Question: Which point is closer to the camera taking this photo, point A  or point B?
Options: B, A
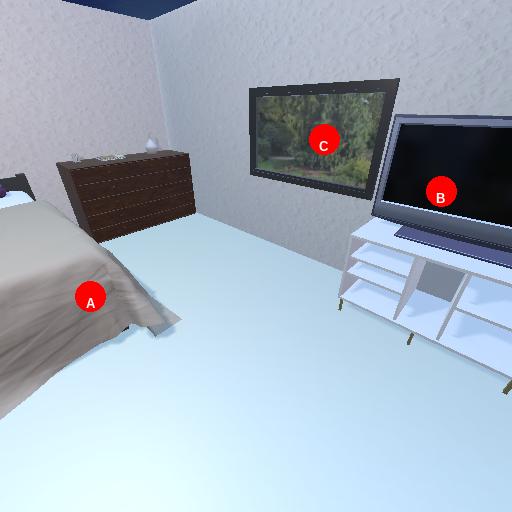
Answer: B